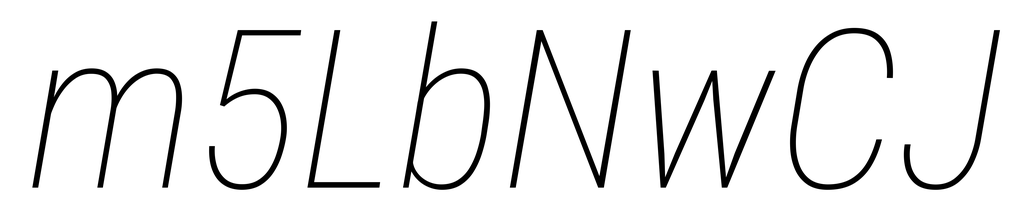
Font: Roboto-Italic_Condensed_Thin_Italic